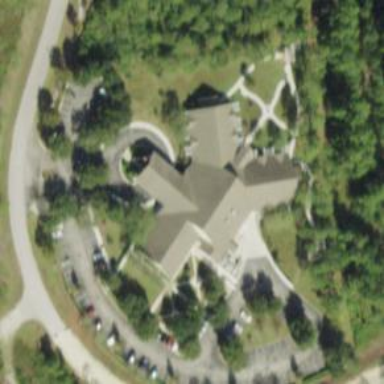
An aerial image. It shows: Building that serves as nursing home.